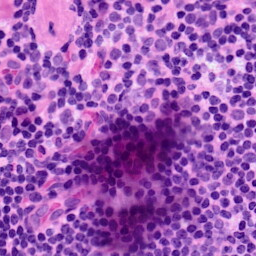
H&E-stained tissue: LymphNode